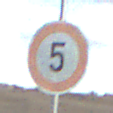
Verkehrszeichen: Geschwindigkeit5
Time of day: SunriseSunset
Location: Outdoor (RoadRail)
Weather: PartlyCloudy
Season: NotSpecified
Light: Natural